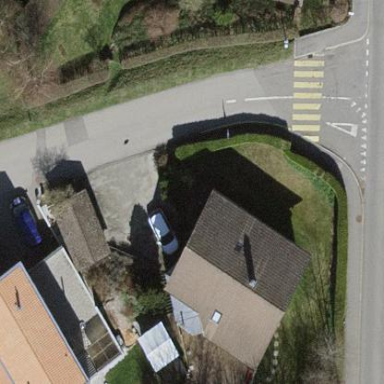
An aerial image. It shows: Detached building.